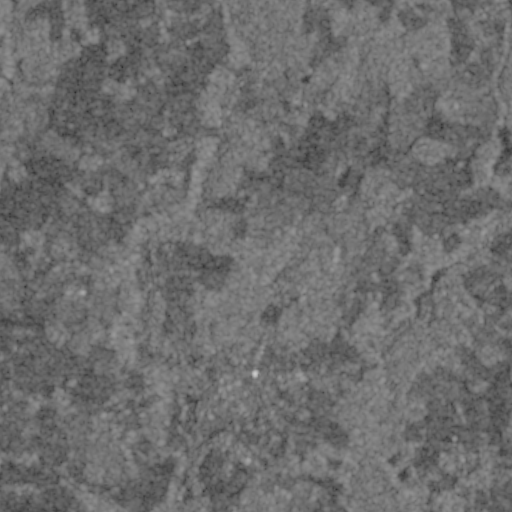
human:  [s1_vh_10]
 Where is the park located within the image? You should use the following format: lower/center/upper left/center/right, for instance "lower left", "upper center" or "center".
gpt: The park is located in the lower center of the image.
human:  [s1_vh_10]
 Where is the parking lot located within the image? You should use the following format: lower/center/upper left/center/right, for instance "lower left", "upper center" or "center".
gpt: The parking lot is located in the lower center of the image.
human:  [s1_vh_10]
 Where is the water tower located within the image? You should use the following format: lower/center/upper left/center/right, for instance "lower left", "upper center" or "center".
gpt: The water tower is located in the lower center of the image.
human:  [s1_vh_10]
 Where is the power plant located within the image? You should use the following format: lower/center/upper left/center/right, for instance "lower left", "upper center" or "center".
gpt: There is no power plant in the image.

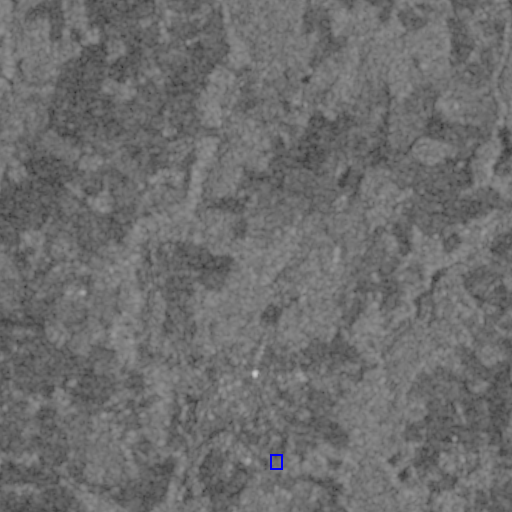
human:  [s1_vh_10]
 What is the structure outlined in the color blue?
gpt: The structure outlined in blue is a park.
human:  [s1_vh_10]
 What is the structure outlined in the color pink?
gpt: There is no pink outline.